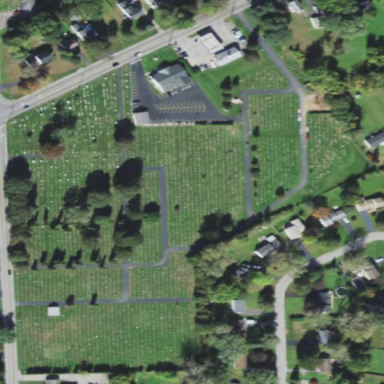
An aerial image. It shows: Cemetery.